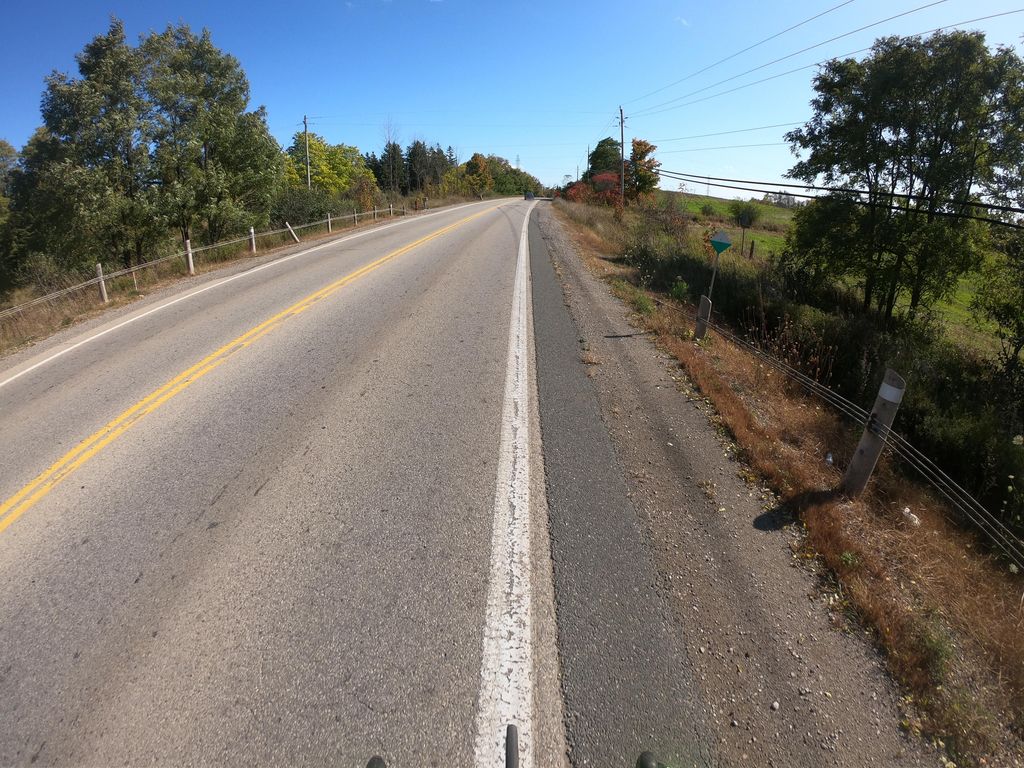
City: kitchener-waterloo